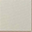
Piece: xx